Question: My Plunkr: <URL>

'''
<body ng-controller="mainCtrl as main">
<h1>Hello Plunker!</h1>
<p>Button should not be disabled:</p>
<div ng-init="main.btnDisabled = false">
<button ng-model="main.my_button"
ng-class="{ 'btn-success' : !tc.switching, 'btn-disabled' : tc.switching }"
disabled="main.btnDisabled"
type="button"
class="btn btn-info btn-sm switch-btn">My Button</button>
</div>
'''
Angular
'''
angular.module('app').controller('mainCtrl', function($scope) {
vm = this;
vm.btnDisabled = false;
});
'''
I found <URL>, but it didn't work in my example.
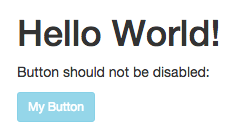
Answer: The button is disabled because there is 'disabled' attribute. This is enough for browser to know that element must be inactive. The value for disabled 'attribute' doesn't matter, it can be anything.
This is exactly the reason why Angular provides <URL> directive, which adds 'disabled' attibute when expression evaluates to 'true', and removes when it's 'false'.
In your case you should use
'''
<button ng-model="main.my_button"
ng-class="{ 'btn-success' : !tc.switching, 'btn-disabled' : tc.switching }"
ng-disabled="main.btnDisabled"
type="button"
class="btn btn-info btn-sm switch-btn">My Button</button>
'''